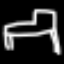
Label: bed